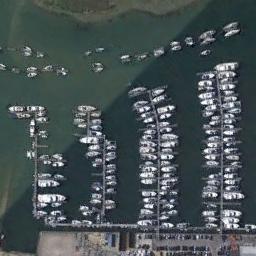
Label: harbor